Question: I'm trying to make a 'UISearchBar' expand when it becomes active.
The problem I'm having is that the search bar only expands after the user has typed at least 2 characters of text in there. Until then it is fixed in place. I added a 'searchBar.alpha =0.7;' in there and that works, so this method seems to be being called as soon as a user touches the search bar
'''
- (void)searchDisplayControllerDidBeginSearch : (UISearchDisplayController *)controller
{
[UIView animateWithDuration:0.2 animations:^{
self.searchBar.frame = CGRectMake(0,10,250,self.searchBar.frame.size.height);
// self.searchBar.frame = CGRectMake(70, 10, 250, 40);
searchBar.alpha =0.7;
[searchBar layoutSubviews];
}];
}
'''
Not sure if the way I've set it up is the problem. Here's what I have:
in the '.h':
'''
@property (weak, nonatomic) IBOutlet UISearchBar *searchBar;
'''
in the '.m':
'''
@synthesize searchBar;
'''
and in the 'StoryBoard':

Thanks for the help.
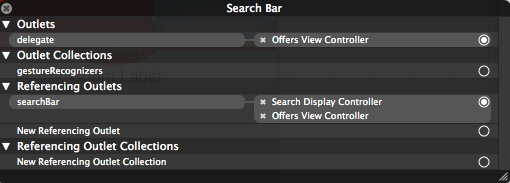
Answer: I was having a similar issue with animating a UISearchBar size and position and it turned out that the issue was related to autolayout in iOS 6. The animation block in my code is exactly like yours except that I call it from - (void)searchBarTextDidBeginEditing:(UISearchBar *)searchBar.
I found through Logs that 'searchBar.frame' was getting overriden at 'layoutSubviews' in my Search Bar subclass. This Q&A explains how 'layoutSubviews' behaves differently on iOS 6 (<URL>
Based on that, if you are building for iOS 6, the options to animate the UISearchBar frame seem to be either to disable autolayout or instantiate a UISearchBar programmatically. I opted for the latter and it worked.
P.S.: If you go for disabling autolayout, you can either disable it for the entire storyboard or only a .xib (More on this here: <URL>
Hope this helps.